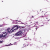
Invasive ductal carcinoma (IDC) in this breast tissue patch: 0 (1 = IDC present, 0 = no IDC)